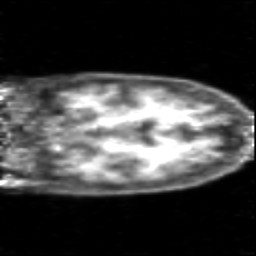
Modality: PET
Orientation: coronal
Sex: female
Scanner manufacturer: siemens